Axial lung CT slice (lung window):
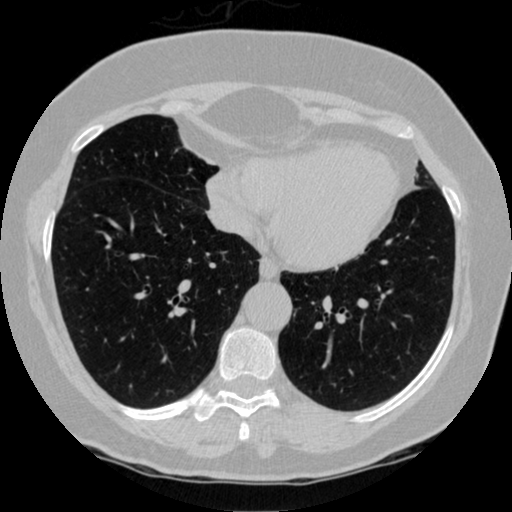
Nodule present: no